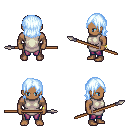
a pixel art fantasy rpg character, male body template, human, dark skin, white tunic, magenta pants, white cyan long bangs hairstyle, bracelets, spear, four views (front, back, left, right), 2x2 character sprite sheet, small pixel art, hard edges, no anti-aliasing